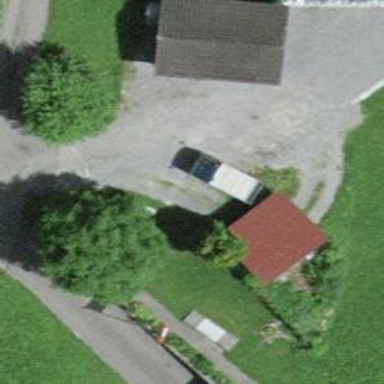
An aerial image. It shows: Driveway made of fine gravel.